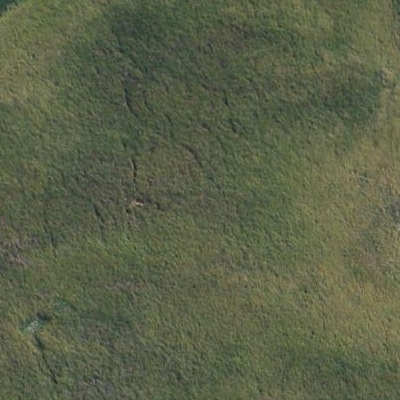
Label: Grass